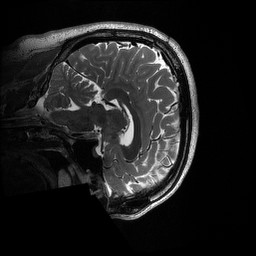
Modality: T2w
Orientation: sagittal
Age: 23
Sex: male